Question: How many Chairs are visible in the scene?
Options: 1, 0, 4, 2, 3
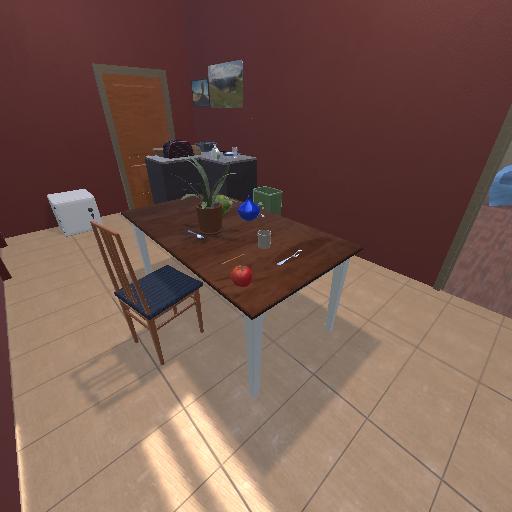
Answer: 1